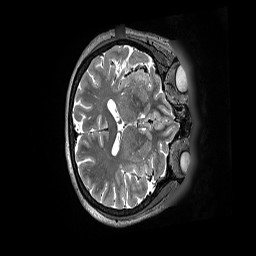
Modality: T2w
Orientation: axial
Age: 68
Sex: male